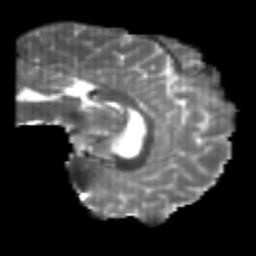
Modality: T2w
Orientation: sagittal
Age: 21
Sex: male
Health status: healthy
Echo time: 0.074 s